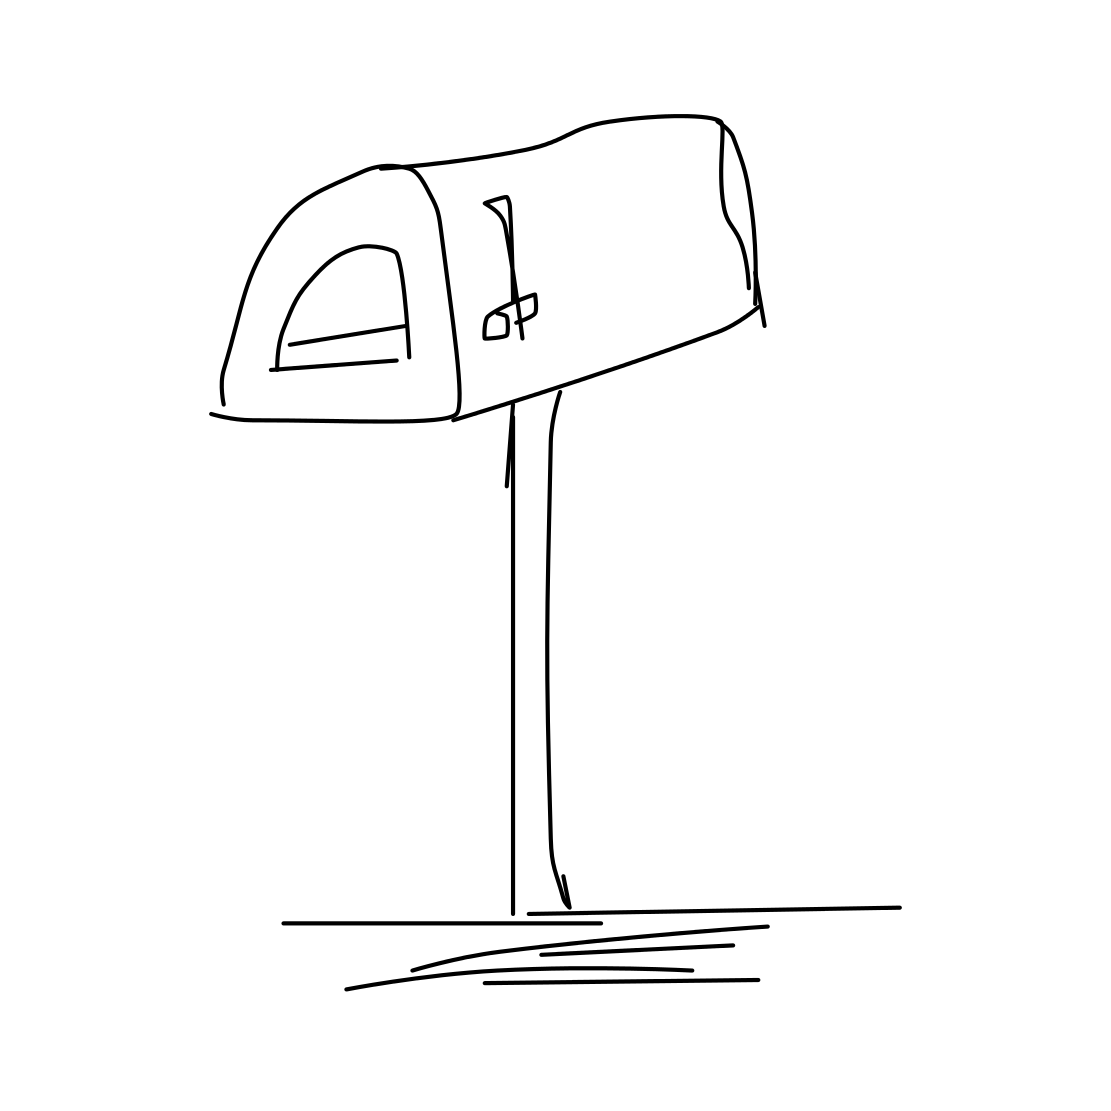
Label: mailbox